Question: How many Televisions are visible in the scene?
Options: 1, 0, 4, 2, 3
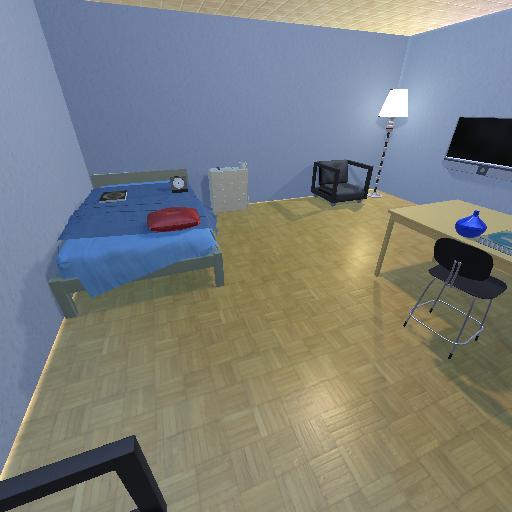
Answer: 1